Interaction volume radius: 5 \u00c5
Interaction volume height: 20 \u00c5
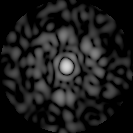
Disorder parameter: 0.8326